Aerial crown-view tile of a tropical tree (Barro Colorado Island, Panama), acquired 20250616:
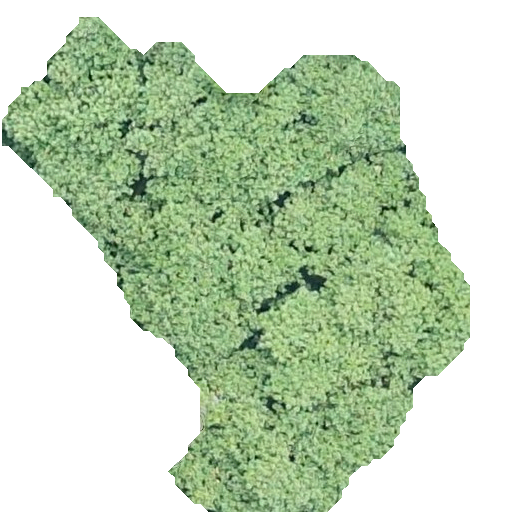
Species: Hieronyma alchorneoides
GBIF accepted scientific name: Hieronyma alchorneoides
Crown area: 201.361 m²